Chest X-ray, PA view. Patient: 71 years old, sex M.
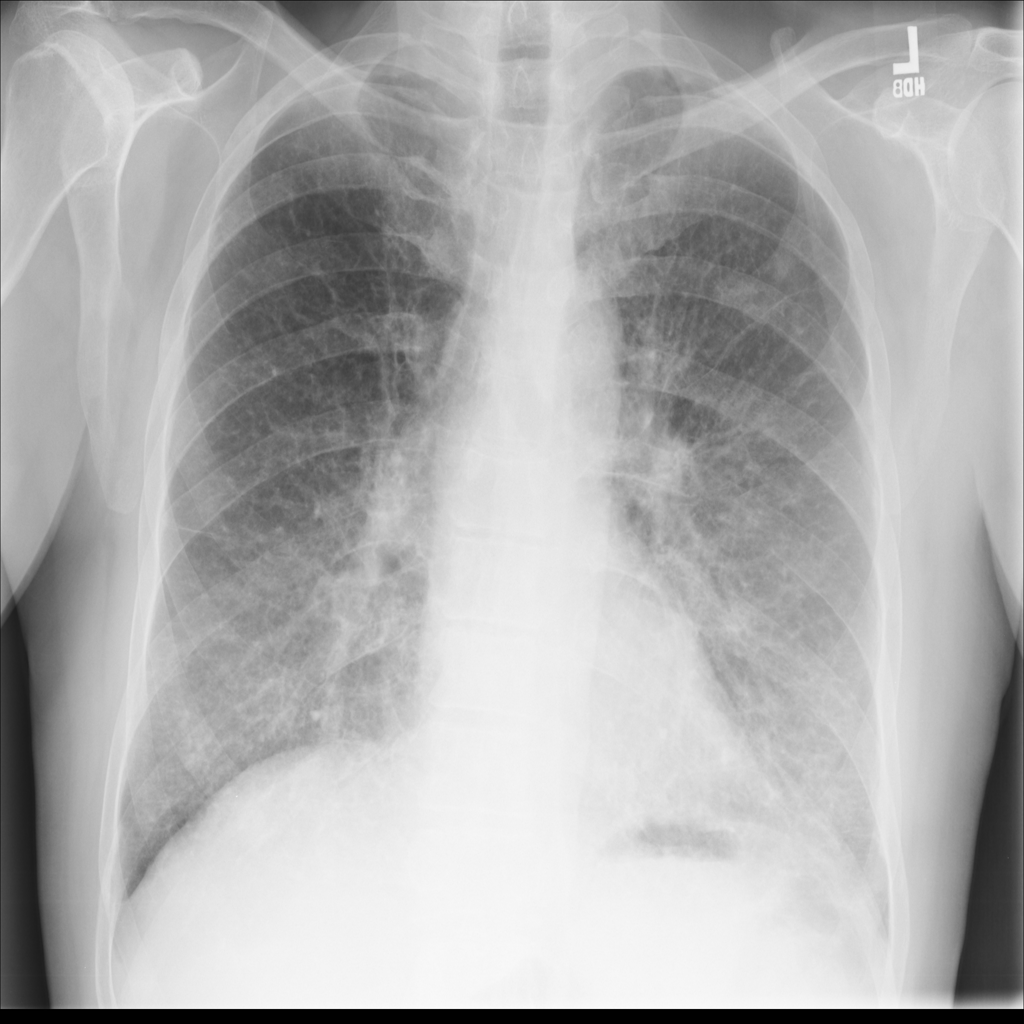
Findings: No Finding